Question: I want to achieve something like how SoundCloud and Google Play Music display a flippable widget on the lock screen when playing songs. I've tried Google searching this, but can't seem to find anything on the subject matter. Below is a screenshot of what I want...

This is of course the flipped view. It seems like this is pretty standard for a lot of apps, so there is probably some type of pre-build Android class to create something like this, but I have no idea where to start to look. Thanks!
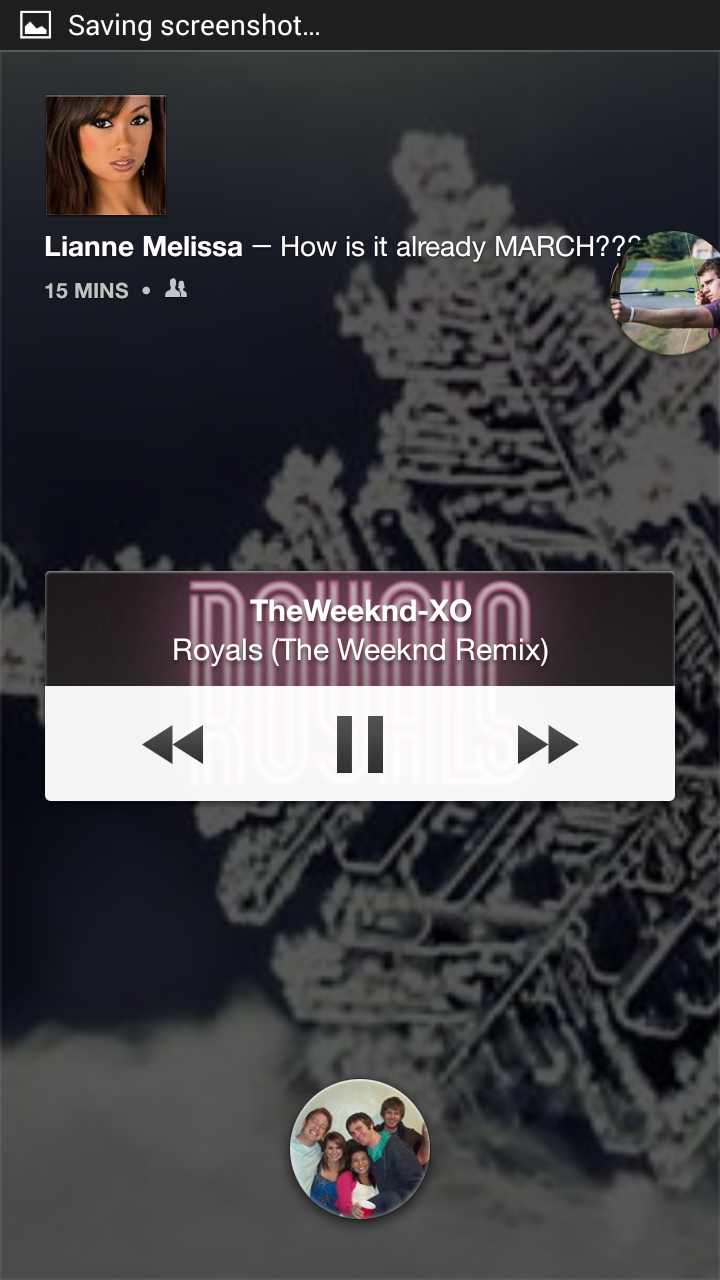
Answer: I had the same problem, and well, the solution was simple, do not use any widget, simply use the <URL>. This is which GooglePlayMusic does.
'''
private void lockScreenControls() {
// Use the media button APIs (if available) to register ourselves for media button
// events
MediaButtonHelper.registerMediaButtonEventReceiverCompat(mAudioManager, mMediaButtonReceiverComponent);
// Use the remote control APIs (if available) to set the playback state
if (mRemoteControlClientCompat == null) {
Intent intent = new Intent(Intent.ACTION_MEDIA_BUTTON);
intent.setComponent(mMediaButtonReceiverComponent);
mRemoteControlClientCompat = new RemoteControlClientCompat(PendingIntent.getBroadcast(this /*context*/,0 /*requestCode, ignored*/, intent /*intent*/, 0 /*flags*/));
RemoteControlHelper.registerRemoteControlClient(mAudioManager,mRemoteControlClientCompat);
}
mRemoteControlClientCompat.setPlaybackState(RemoteControlClient.PLAYSTATE_PLAYING);
mRemoteControlClientCompat.setTransportControlFlags(
RemoteControlClient.FLAG_KEY_MEDIA_PAUSE |
RemoteControlClient.FLAG_KEY_MEDIA_PREVIOUS |
RemoteControlClient.FLAG_KEY_MEDIA_NEXT |
RemoteControlClient.FLAG_KEY_MEDIA_STOP);
//update remote controls
mRemoteControlClientCompat.editMetadata(true)
.putString(MediaMetadataRetriever.METADATA_KEY_ARTIST, "NombreArtista")
.putString(MediaMetadataRetriever.METADATA_KEY_ALBUM, "Titulo Album")
.putString(MediaMetadataRetriever.METADATA_KEY_TITLE, nombreCancion)
//.putLong(MediaMetadataRetriever.METADATA_KEY_DURATION,playingItem.getDuration())
// TODO: fetch real item artwork
.putBitmap(RemoteControlClientCompat.MetadataEditorCompat.METADATA_KEY_ARTWORK, getAlbumArt())
.apply();
}
}
'''
RemoteControlClientCompat class:
'''
@SuppressWarnings({"rawtypes", "unchecked"})
public class RemoteControlClientCompat {
private static final String TAG = "RemoteControlCompat";
private static Class sRemoteControlClientClass;
// RCC short for RemoteControlClient
private static Method sRCCEditMetadataMethod;
private static Method sRCCSetPlayStateMethod;
private static Method sRCCSetTransportControlFlags;
private static boolean sHasRemoteControlAPIs = false;
static {
try {
ClassLoader classLoader = RemoteControlClientCompat.class.getClassLoader();
sRemoteControlClientClass = getActualRemoteControlClientClass(classLoader);
// dynamically populate the playstate and flag values in case they change
// in future versions.
for (Field field : RemoteControlClientCompat.class.getFields()) {
try {
Field realField = sRemoteControlClientClass.getField(field.getName());
Object realValue = realField.get(null);
field.set(null, realValue);
} catch (NoSuchFieldException e) {
Log.w(TAG, "Could not get real field: " + field.getName());
} catch (IllegalArgumentException e) {
Log.w(TAG, "Error trying to pull field value for: " + field.getName()
+ " " + e.getMessage());
} catch (IllegalAccessException e) {
Log.w(TAG, "Error trying to pull field value for: " + field.getName()
+ " " + e.getMessage());
}
}
// get the required public methods on RemoteControlClient
sRCCEditMetadataMethod = sRemoteControlClientClass.getMethod("editMetadata",
boolean.class);
sRCCSetPlayStateMethod = sRemoteControlClientClass.getMethod("setPlaybackState",
int.class);
sRCCSetTransportControlFlags = sRemoteControlClientClass.getMethod(
"setTransportControlFlags", int.class);
sHasRemoteControlAPIs = true;
} catch (ClassNotFoundException e) {
// Silently fail when running on an OS before ICS.
} catch (NoSuchMethodException e) {
// Silently fail when running on an OS before ICS.
} catch (IllegalArgumentException e) {
// Silently fail when running on an OS before ICS.
} catch (SecurityException e) {
// Silently fail when running on an OS before ICS.
}
}
public static Class getActualRemoteControlClientClass(ClassLoader classLoader)
throws ClassNotFoundException {
return classLoader.loadClass("android.media.RemoteControlClient");
}
private Object mActualRemoteControlClient;
public RemoteControlClientCompat(PendingIntent pendingIntent) {
if (!sHasRemoteControlAPIs) {
return;
}
try {
mActualRemoteControlClient =
sRemoteControlClientClass.getConstructor(PendingIntent.class)
.newInstance(pendingIntent);
} catch (Exception e) {
throw new RuntimeException(e);
}
}
public RemoteControlClientCompat(PendingIntent pendingIntent, Looper looper) {
if (!sHasRemoteControlAPIs) {
return;
}
try {
mActualRemoteControlClient =
sRemoteControlClientClass.getConstructor(PendingIntent.class, Looper.class)
.newInstance(pendingIntent, looper);
} catch (Exception e) {
Log.e(TAG, "Error creating new instance of " + sRemoteControlClientClass.getName(), e);
}
}
/**
* Class used to modify metadata in a {@link android.media.RemoteControlClient} object. Use
* {@link android.media.RemoteControlClient#editMetadata(boolean)} to create an instance of an
* editor, on which you set the metadata for the RemoteControlClient instance. Once all the
* information has been set, use {@link #apply()} to make it the new metadata that should be
* displayed for the associated client. Once the metadata has been "applied", you cannot reuse
* this instance of the MetadataEditor.
*/
public class MetadataEditorCompat {
private Method mPutStringMethod;
private Method mPutBitmapMethod;
private Method mPutLongMethod;
private Method mClearMethod;
private Method mApplyMethod;
private Object mActualMetadataEditor;
/**
* The metadata key for the content artwork / album art.
*/
public final static int METADATA_KEY_ARTWORK = 100;
private MetadataEditorCompat(Object actualMetadataEditor) {
if (sHasRemoteControlAPIs && actualMetadataEditor == null) {
throw new IllegalArgumentException("Remote Control API's exist, " +
"should not be given a null MetadataEditor");
}
if (sHasRemoteControlAPIs) {
Class metadataEditorClass = actualMetadataEditor.getClass();
try {
mPutStringMethod = metadataEditorClass.getMethod("putString",
int.class, String.class);
mPutBitmapMethod = metadataEditorClass.getMethod("putBitmap",
int.class, Bitmap.class);
mPutLongMethod = metadataEditorClass.getMethod("putLong",
int.class, long.class);
mClearMethod = metadataEditorClass.getMethod("clear", new Class[]{});
mApplyMethod = metadataEditorClass.getMethod("apply", new Class[]{});
} catch (Exception e) {
throw new RuntimeException(e.getMessage(), e);
}
}
mActualMetadataEditor = actualMetadataEditor;
}
/**
* Adds textual information to be displayed.
* Note that none of the information added after {@link #apply()} has been called,
* will be displayed.
* @param key The identifier of a the metadata field to set. Valid values are
* {@link android.media.MediaMetadataRetriever#METADATA_KEY_ALBUM},
* {@link android.media.MediaMetadataRetriever#METADATA_KEY_ALBUMARTIST},
* {@link android.media.MediaMetadataRetriever#METADATA_KEY_TITLE},
* {@link android.media.MediaMetadataRetriever#METADATA_KEY_ARTIST},
* {@link android.media.MediaMetadataRetriever#METADATA_KEY_AUTHOR},
* {@link android.media.MediaMetadataRetriever#METADATA_KEY_COMPILATION},
* {@link android.media.MediaMetadataRetriever#METADATA_KEY_COMPOSER},
* {@link android.media.MediaMetadataRetriever#METADATA_KEY_DATE},
* {@link android.media.MediaMetadataRetriever#METADATA_KEY_GENRE},
* {@link android.media.MediaMetadataRetriever#METADATA_KEY_TITLE},
* {@link android.media.MediaMetadataRetriever#METADATA_KEY_WRITER}.
* @param value The text for the given key, or {@code null} to signify there is no valid
* information for the field.
* @return Returns a reference to the same MetadataEditor object, so you can chain put
* calls together.
*/
public MetadataEditorCompat putString(int key, String value) {
if (sHasRemoteControlAPIs) {
try {
mPutStringMethod.invoke(mActualMetadataEditor, key, value);
} catch (Exception e) {
throw new RuntimeException(e.getMessage(), e);
}
}
return this;
}
/**
* Sets the album / artwork picture to be displayed on the remote control.
* @param key the identifier of the bitmap to set. The only valid value is
* {@link #METADATA_KEY_ARTWORK}
* @param bitmap The bitmap for the artwork, or null if there isn't any.
* @return Returns a reference to the same MetadataEditor object, so you can chain put
* calls together.
* @throws IllegalArgumentException
* @see android.graphics.Bitmap
*/
public MetadataEditorCompat putBitmap(int key, Bitmap bitmap) {
if (sHasRemoteControlAPIs) {
try {
mPutBitmapMethod.invoke(mActualMetadataEditor, key, bitmap);
} catch (Exception e) {
throw new RuntimeException(e.getMessage(), e);
}
}
return this;
}
/**
* Adds numerical information to be displayed.
* Note that none of the information added after {@link #apply()} has been called,
* will be displayed.
* @param key the identifier of a the metadata field to set. Valid values are
* {@link android.media.MediaMetadataRetriever#METADATA_KEY_CD_TRACK_NUMBER},
* {@link android.media.MediaMetadataRetriever#METADATA_KEY_DISC_NUMBER},
* {@link android.media.MediaMetadataRetriever#METADATA_KEY_DURATION} (with a value
* expressed in milliseconds),
* {@link android.media.MediaMetadataRetriever#METADATA_KEY_YEAR}.
* @param value The long value for the given key
* @return Returns a reference to the same MetadataEditor object, so you can chain put
* calls together.
* @throws IllegalArgumentException
*/
public MetadataEditorCompat putLong(int key, long value) {
if (sHasRemoteControlAPIs) {
try {
mPutLongMethod.invoke(mActualMetadataEditor, key, value);
} catch (Exception e) {
throw new RuntimeException(e.getMessage(), e);
}
}
return this;
}
/**
* Clears all the metadata that has been set since the MetadataEditor instance was
* created with {@link android.media.RemoteControlClient#editMetadata(boolean)}.
*/
public void clear() {
if (sHasRemoteControlAPIs) {
try {
mClearMethod.invoke(mActualMetadataEditor, (Object[]) null);
} catch (Exception e) {
throw new RuntimeException(e.getMessage(), e);
}
}
}
/**
* Associates all the metadata that has been set since the MetadataEditor instance was
* created with {@link android.media.RemoteControlClient#editMetadata(boolean)}, or since
* {@link #clear()} was called, with the RemoteControlClient. Once "applied", this
* MetadataEditor cannot be reused to edit the RemoteControlClient's metadata.
*/
public void apply() {
if (sHasRemoteControlAPIs) {
try {
mApplyMethod.invoke(mActualMetadataEditor, (Object[]) null);
} catch (Exception e) {
throw new RuntimeException(e.getMessage(), e);
}
}
}
}
/**
* Creates a {@link android.media.RemoteControlClient.MetadataEditor}.
* @param startEmpty Set to false if you want the MetadataEditor to contain the metadata that
* was previously applied to the RemoteControlClient, or true if it is to be created empty.
* @return a new MetadataEditor instance.
*/
public MetadataEditorCompat editMetadata(boolean startEmpty) {
Object metadataEditor;
if (sHasRemoteControlAPIs) {
try {
metadataEditor = sRCCEditMetadataMethod.invoke(mActualRemoteControlClient,
startEmpty);
} catch (Exception e) {
throw new RuntimeException(e);
}
} else {
metadataEditor = null;
}
return new MetadataEditorCompat(metadataEditor);
}
/**
* Sets the current playback state.
* @param state The current playback state, one of the following values:
* {@link android.media.RemoteControlClient#PLAYSTATE_STOPPED},
* {@link android.media.RemoteControlClient#PLAYSTATE_PAUSED},
* {@link android.media.RemoteControlClient#PLAYSTATE_PLAYING},
* {@link android.media.RemoteControlClient#PLAYSTATE_FAST_FORWARDING},
* {@link android.media.RemoteControlClient#PLAYSTATE_REWINDING},
* {@link android.media.RemoteControlClient#PLAYSTATE_SKIPPING_FORWARDS},
* {@link android.media.RemoteControlClient#PLAYSTATE_SKIPPING_BACKWARDS},
* {@link android.media.RemoteControlClient#PLAYSTATE_BUFFERING},
* {@link android.media.RemoteControlClient#PLAYSTATE_ERROR}.
*/
public void setPlaybackState(int state) {
if (sHasRemoteControlAPIs) {
try {
sRCCSetPlayStateMethod.invoke(mActualRemoteControlClient, state);
} catch (Exception e) {
throw new RuntimeException(e);
}
}
}
/**
* Sets the flags for the media transport control buttons that this client supports.
* @param transportControlFlags A combination of the following flags:
* {@link android.media.RemoteControlClient#FLAG_KEY_MEDIA_PREVIOUS},
* {@link android.media.RemoteControlClient#FLAG_KEY_MEDIA_REWIND},
* {@link android.media.RemoteControlClient#FLAG_KEY_MEDIA_PLAY},
* {@link android.media.RemoteControlClient#FLAG_KEY_MEDIA_PLAY_PAUSE},
* {@link android.media.RemoteControlClient#FLAG_KEY_MEDIA_PAUSE},
* {@link android.media.RemoteControlClient#FLAG_KEY_MEDIA_STOP},
* {@link android.media.RemoteControlClient#FLAG_KEY_MEDIA_FAST_FORWARD},
* {@link android.media.RemoteControlClient#FLAG_KEY_MEDIA_NEXT}
*/
public void setTransportControlFlags(int transportControlFlags) {
if (sHasRemoteControlAPIs) {
try {
sRCCSetTransportControlFlags.invoke(mActualRemoteControlClient,
transportControlFlags);
} catch (Exception e) {
throw new RuntimeException(e);
}
}
}
public final Object getActualRemoteControlClientObject() {
return mActualRemoteControlClient;
}
}
'''
RemoteControlHelper class:
'''
public class RemoteControlHelper {
private static final String TAG = "RemoteControlHelper";
private static boolean sHasRemoteControlAPIs = false;
private static Method sRegisterRemoteControlClientMethod;
private static Method sUnregisterRemoteControlClientMethod;
static {
try {
ClassLoader classLoader = RemoteControlHelper.class.getClassLoader();
Class sRemoteControlClientClass =
RemoteControlClientCompat.getActualRemoteControlClientClass(classLoader);
sRegisterRemoteControlClientMethod = AudioManager.class.getMethod(
"registerRemoteControlClient", new Class[]{sRemoteControlClientClass});
sUnregisterRemoteControlClientMethod = AudioManager.class.getMethod(
"unregisterRemoteControlClient", new Class[]{sRemoteControlClientClass});
sHasRemoteControlAPIs = true;
} catch (ClassNotFoundException e) {
// Silently fail when running on an OS before ICS.
} catch (NoSuchMethodException e) {
// Silently fail when running on an OS before ICS.
} catch (IllegalArgumentException e) {
// Silently fail when running on an OS before ICS.
} catch (SecurityException e) {
// Silently fail when running on an OS before ICS.
}
}
public static void registerRemoteControlClient(AudioManager audioManager,
RemoteControlClientCompat remoteControlClient) {
if (!sHasRemoteControlAPIs) {
return;
}
try {
sRegisterRemoteControlClientMethod.invoke(audioManager,
remoteControlClient.getActualRemoteControlClientObject());
} catch (Exception e) {
Log.e(TAG, e.getMessage(), e);
}
}
public static void unregisterRemoteControlClient(AudioManager audioManager,
RemoteControlClientCompat remoteControlClient) {
if (!sHasRemoteControlAPIs) {
return;
}
try {
sUnregisterRemoteControlClientMethod.invoke(audioManager,
remoteControlClient.getActualRemoteControlClientObject());
} catch (Exception e) {
Log.e(TAG, e.getMessage(), e);
}
}
}
'''
To Change lockPlayer State dinamicaly:
'''
private void lockontrolsPlay() {
if (mRemoteControlClientCompat != null) {
mRemoteControlClientCompat
.setPlaybackState(RemoteControlClient.PLAYSTATE_PLAYING);
}
}
private void lockontrolsPause() {
if (mRemoteControlClientCompat != null) {
mRemoteControlClientCompat
.setPlaybackState(RemoteControlClient.PLAYSTATE_PAUSED);
}
}
'''
The receiver:
'''
public class MusicIntentReceiver extends WakefulBroadcastReceiver {
private int headsetSwitch = 1;
@Override
public void onReceive(Context context, Intent intent) {
if (intent.getAction().equals(android.media.AudioManager.ACTION_AUDIO_BECOMING_NOISY)) {
Toast.makeText(context, MyApplication.getContext().getResources().getString (R.string.aptxt15), Toast.LENGTH_SHORT).show();
intent = new Intent(context, ReproductorDialog.ServicioCanciones.class);
intent.putExtra("do_action", "pause_cascos");
context.startService(intent);
} else if (intent.getAction().equals(Intent.ACTION_MEDIA_BUTTON)) {
KeyEvent keyEvent = (KeyEvent) intent.getExtras().get(Intent.EXTRA_KEY_EVENT);
if (keyEvent.getAction() != KeyEvent.ACTION_DOWN)
return;
switch (keyEvent.getKeyCode()) {
case KeyEvent.KEYCODE_HEADSETHOOK:
case KeyEvent.KEYCODE_MEDIA_PLAY_PAUSE:
intent = new Intent(context, ReproductorDialog.ServicioCanciones.class);
intent.putExtra("do_action", "pause");
context.startService(intent);
// context.startService(new Intent(MusicService.ACTION_TOGGLE_PLAYBACK));
break;
case KeyEvent.KEYCODE_MEDIA_PLAY:
// context.startService(new Intent(MusicService.ACTION_PLAY));
intent = new Intent(context, ReproductorDialog.ServicioCanciones.class);
intent.putExtra("do_action", "pause");
context.startService(intent);
break;
case KeyEvent.KEYCODE_MEDIA_PAUSE:
// context.startService(new Intent(MusicService.ACTION_PAUSE));
intent = new Intent(context, ReproductorDialog.ServicioCanciones.class);
intent.putExtra("do_action", "pause");
context.startService(intent);
break;
case KeyEvent.KEYCODE_MEDIA_STOP:
// context.startService(new Intent(MusicService.ACTION_STOP));
break;
case KeyEvent.KEYCODE_MEDIA_NEXT:
intent = new Intent(context, ReproductorDialog.ServicioCanciones.class);
intent.putExtra("do_action", "next");
context.startService(intent);
break;
case KeyEvent.KEYCODE_MEDIA_PREVIOUS:
// TODO: ensure that doing this in rapid succession actually plays the
// previous song
// context.startService(new Intent(MusicService.ACTION_REWIND));
intent = new Intent(context, ReproductorDialog.ServicioCanciones.class);
intent.putExtra("do_action", "previous");
context.startService(intent);
break;
}
}
}
}
'''
mAUdioManager is an AudioManager objectand mMediaButtonReceiverComponent is a ComponentName, simply put
'''
AudioManager mAudioManager;
ComponentName mMediaButtonReceiverComponent;
'''
before call method lockScreenControls(). These Classes are on API 18